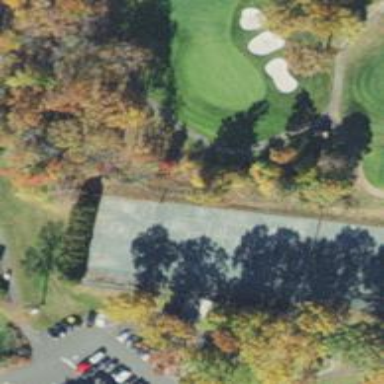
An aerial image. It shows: Service road designated as golf cart path.